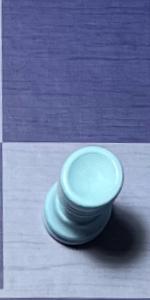
Label: Rook_White